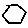
Label: hexagon